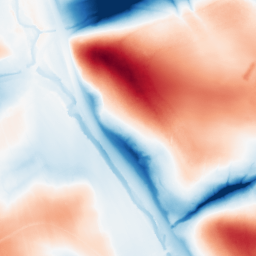
Category: classical
Decomposition family: gaussian_anisotropic
Decomposition parameters: sigma_x: 2
sigma_y: 50
Upsampling method: quartic
Upsampling parameters: scale: 8
Upsampling scale: 8